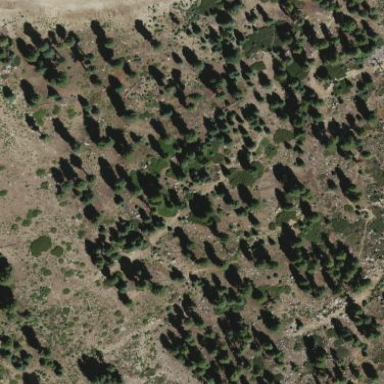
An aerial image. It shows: Forest with evergreen needle-leaved trees. The forest produces timber and wood.